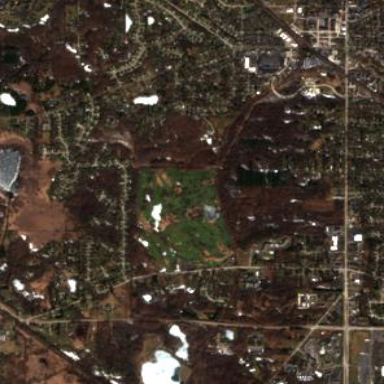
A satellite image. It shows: Golf course surrounded by greenery.